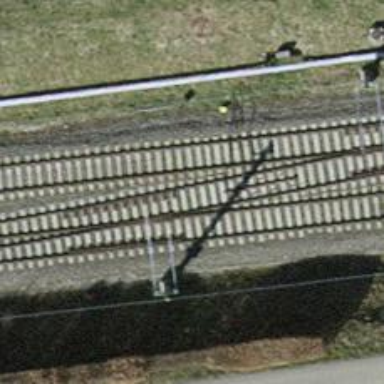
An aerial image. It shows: Solitary milestone along the railway.